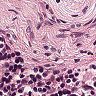
Metastatic tissue present: no